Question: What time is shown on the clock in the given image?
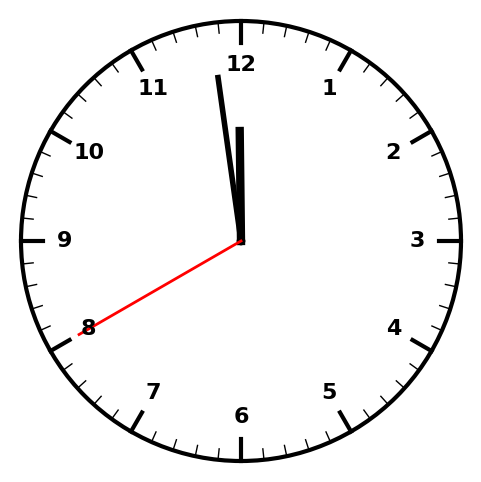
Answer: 11:58:40